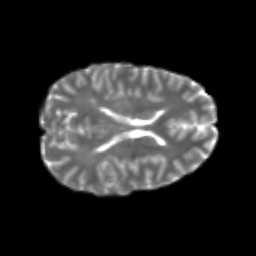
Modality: T2w
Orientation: axial
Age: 23
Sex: female
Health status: healthy
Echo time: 0.074 s